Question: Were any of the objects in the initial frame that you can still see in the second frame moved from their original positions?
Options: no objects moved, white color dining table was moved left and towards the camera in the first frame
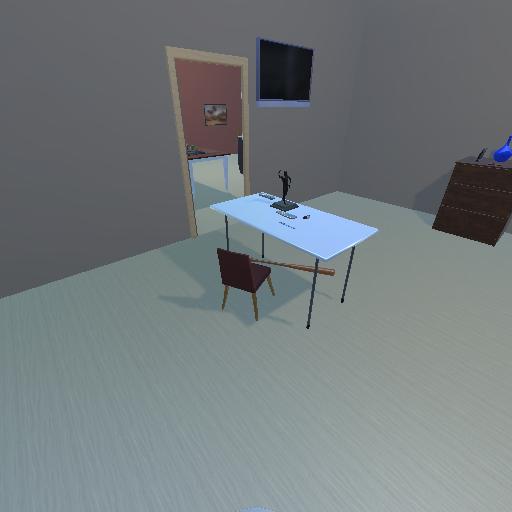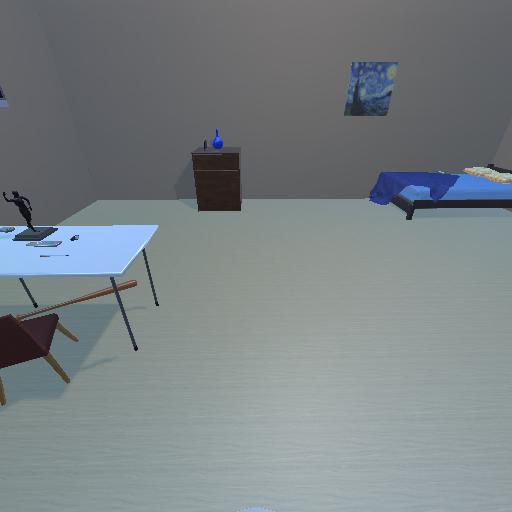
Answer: no objects moved